Question: I have a form where users can ship pallets for fixed costs depending on their location. Currently this is for UK and France. For each country they are spilt up into 4 zones.
So we have a table like this:

I was thinking the best way to do this is to create a two dimensional array like this somehow:
'''
var values = array[
[1][1] = 20,
[1][2] = 25,
[1][3] = 35,
[1][4] = 40,
[2][1] = 36,
[2][2] = 42,
[2][3] = 50,
[2][4] = 56,
[3][1] = 42,
[3][2] = 56,
[3][3] = 52,
[3][4] = 68,
[4][1] = 60,
[4][2] = 70,
[4][3] = 68,
[4][4] = 72,
]
'''
So ideally if a user selects UK Zone 1 (Radio Button) then Selects France Zone 3 (Radio Button) the output value will be 35.
'''
<form id="uk_zones">
<div><input type="radio" name="uk_zone1" value="1">UK zone 1</div>
<div><input type="radio" name="uk_zone2" value="2">UK zone 2</div>
<div><input type="radio" name="uk_zone3" value="3">UK zone 3</div>
<div><input type="radio" name="uk_zone4" value="4">UK zone 4</div>
</form>
<br />
<form id="fr_zones">
<div><input type="radio" name="fr_zone1" value="1">France zone 1</div>
<div><input type="radio" name="fr_zone2" value="2">France zone 2</div>
<div><input type="radio" name="fr_zone3" value="3">France zone 3</div>
<div><input type="radio" name="fr_zone4" value="4">France zone 4</div>
</form>
'''
The problem I am having is how to output this to the user? Is using a two dimensional array correct? Or am I completely going the wrong direction?
<URL>
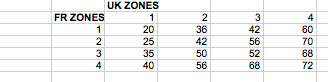
Answer: You'll want to change your array definition to the following:
'var values = [[20,25,35,40],[36,42,50,56],[42,56,52,68],[60,70,68,72]];'
That's the syntax for a 2-dimensional array (AKA an array of arrays).
You also need to make sure that all of your radio buttons in a group have the same 'name', in this case 'uk_zone' and 'fr_zone'
Once you've done that, you need to remember that array indices are 0-based, so you should either change your values on the radio buttons to 0 to 3, OR you can grab the value and subtract by 1 before applying it to your array to retrieve the correct value:
'''
var ukValue = document.querySelector('input[name="uk_zone"]:checked').value;
var frValue = document.querySelector('input[name="fr_zone"]:checked').value;
if(ukValue && frValue)
{
alert(values[ukValue-1][frValue-1]);
}
'''
You can place the above code in a function called 'updateValue' and then set that to the 'onChange' listener for each of your forms:
'''
<form id="uk_zones" onChange="updateValue();">
<div><input type="radio" name="uk_zone" value="1">UK zone 1</div>
<div><input type="radio" name="uk_zone" value="2">UK zone 2</div>
<div><input type="radio" name="uk_zone" value="3">UK zone 3</div>
<div><input type="radio" name="uk_zone" value="4">UK zone 4</div>
</form>
<br />
<form id="fr_zones" onChange="updateValue();">
<div><input type="radio" name="fr_zone" value="1">France zone 1</div>
<div><input type="radio" name="fr_zone" value="2">France zone 2</div>
<div><input type="radio" name="fr_zone" value="3">France zone 3</div>
<div><input type="radio" name="fr_zone" value="4">France zone 4</div>
</form>
'''